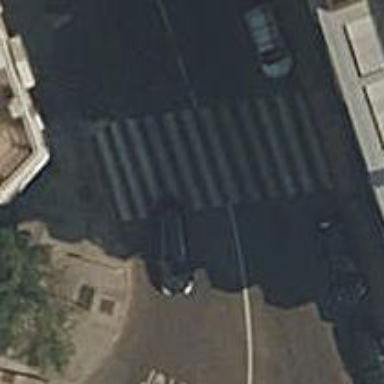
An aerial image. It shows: Uncontrolled road crossing.